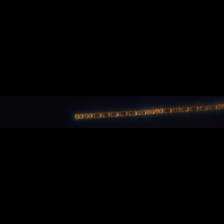
Taxon: Skeletonema
Group: Diatoms